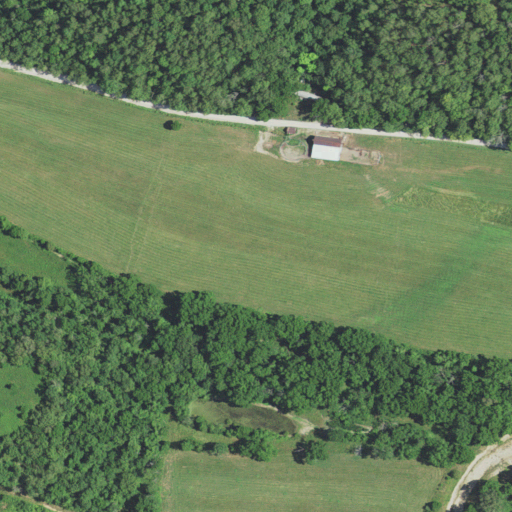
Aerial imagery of valley in Missouri named Springfield Hollow containing pasture, deciduous forest, open development, mixed forest, woody wetlands, low intensity development, grassland, and barren land